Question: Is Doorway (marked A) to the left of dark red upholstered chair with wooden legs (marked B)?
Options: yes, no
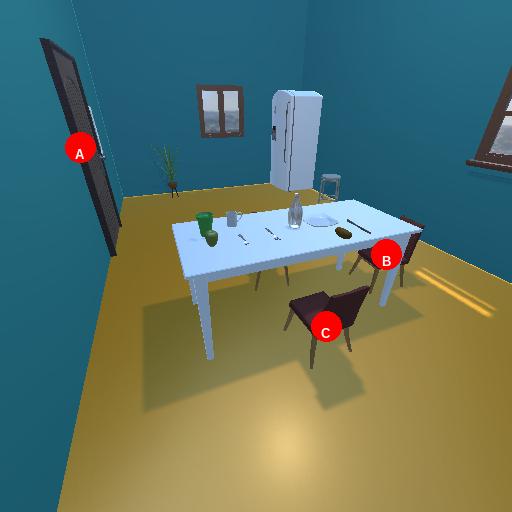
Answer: yes